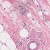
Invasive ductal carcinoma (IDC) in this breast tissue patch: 0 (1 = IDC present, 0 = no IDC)